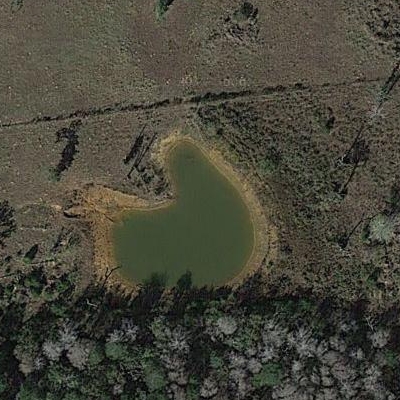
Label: dRiverLake